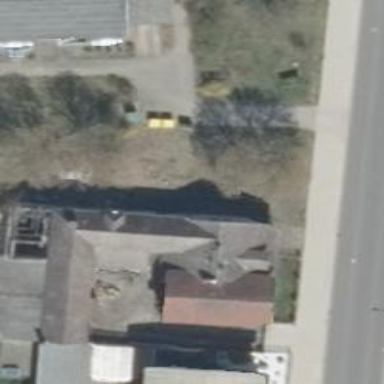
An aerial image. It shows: Building with ridged roof.